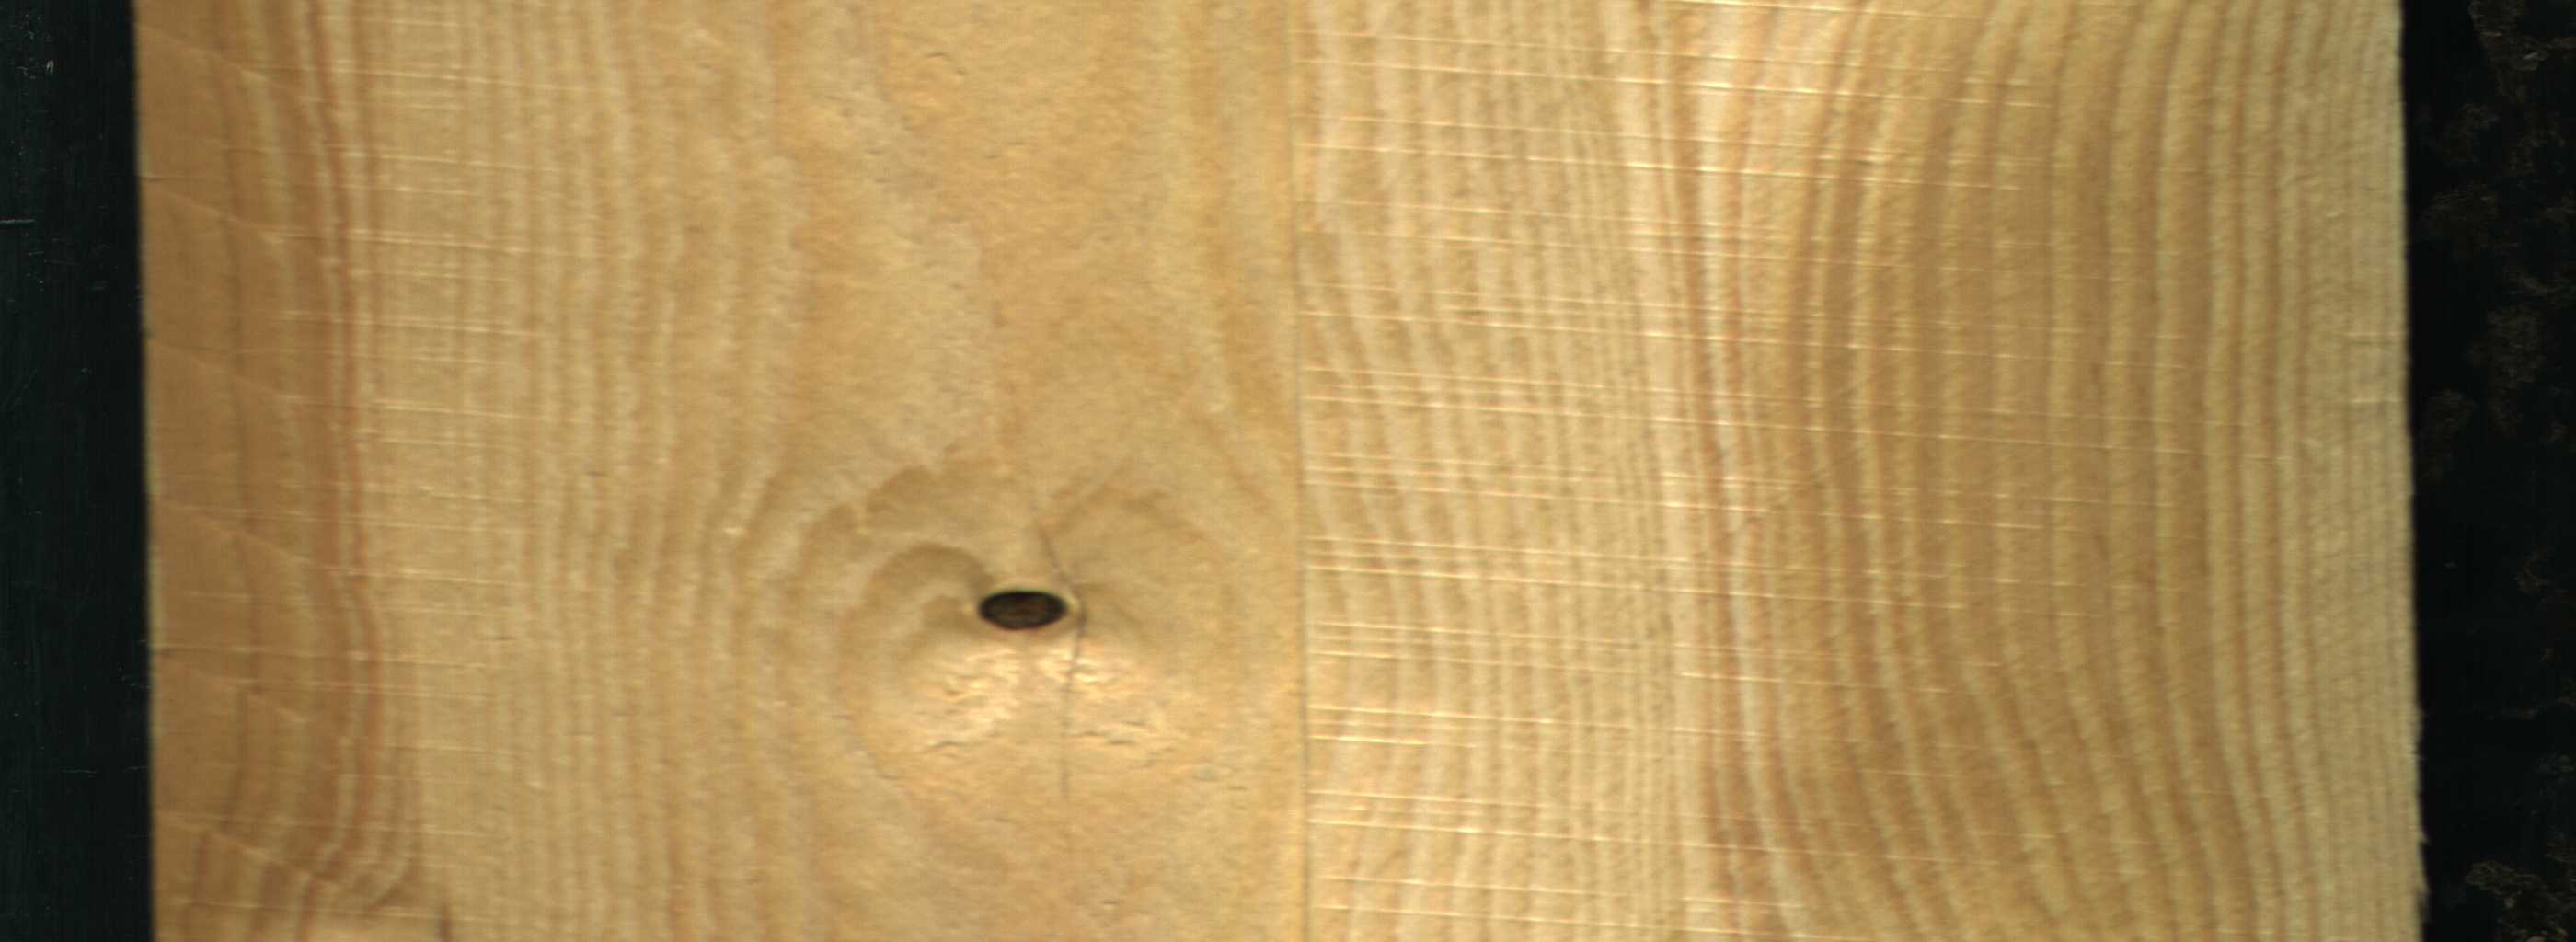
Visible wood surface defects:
Dead_Knot